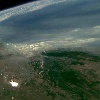
Label: land